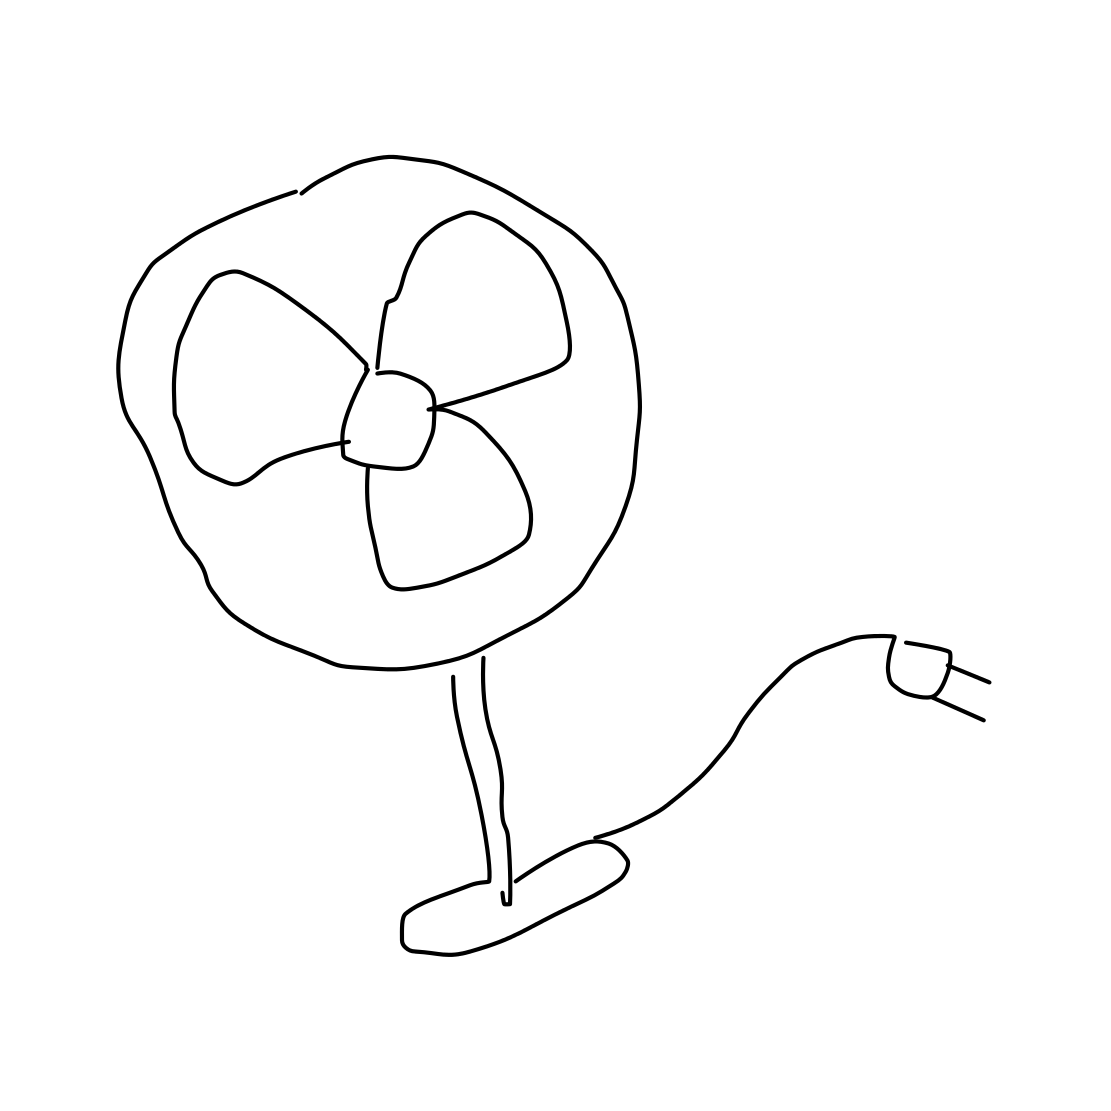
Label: fan